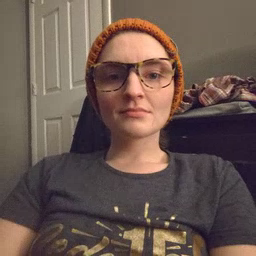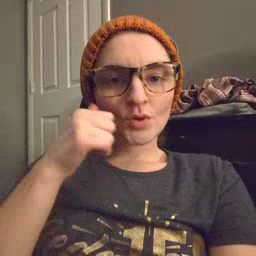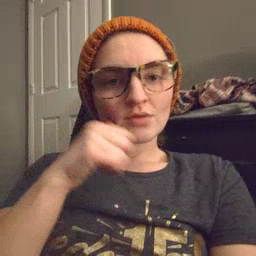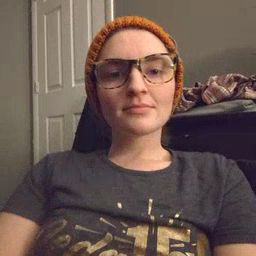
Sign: girl